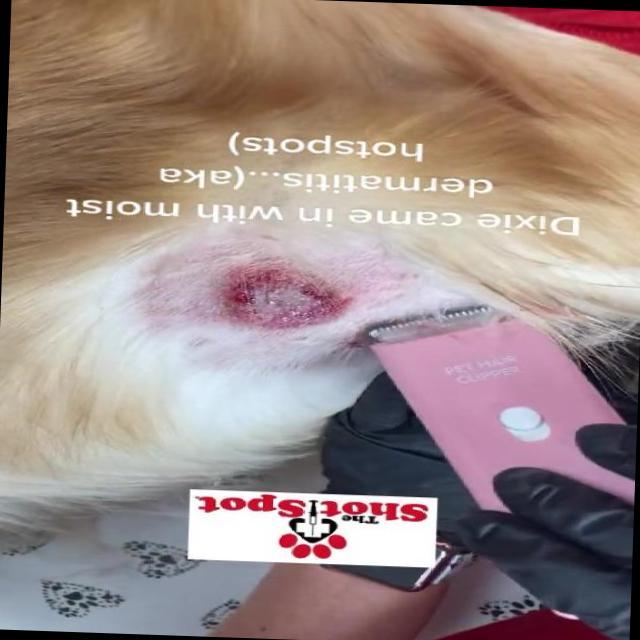
Canine dermatitis — inflammation of the skin presenting with erythema, pruritus, papules, and excoriation. May be allergic, contact, or atopic in origin.